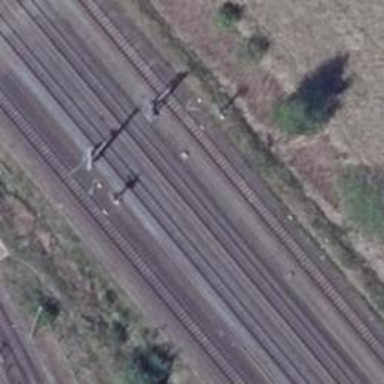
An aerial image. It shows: Railway signal.